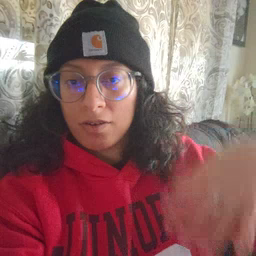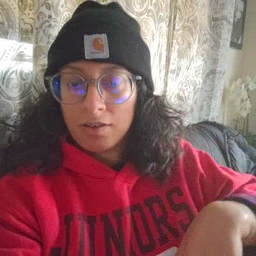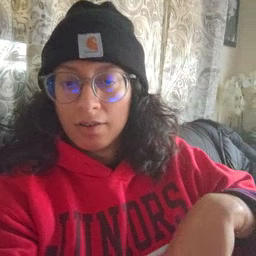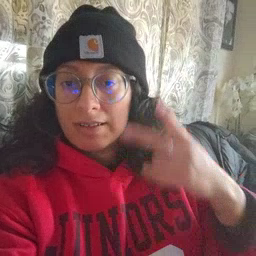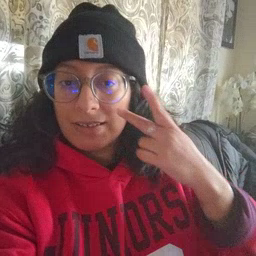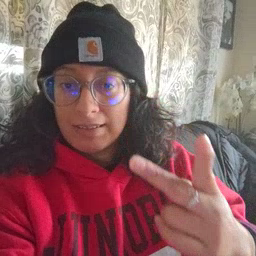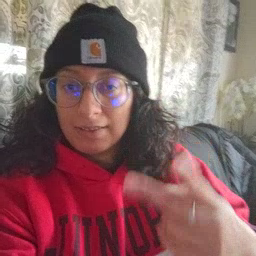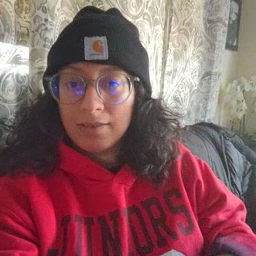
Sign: see